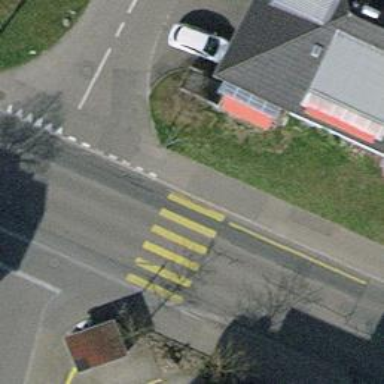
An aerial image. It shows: Uncontrolled crossing on the road.